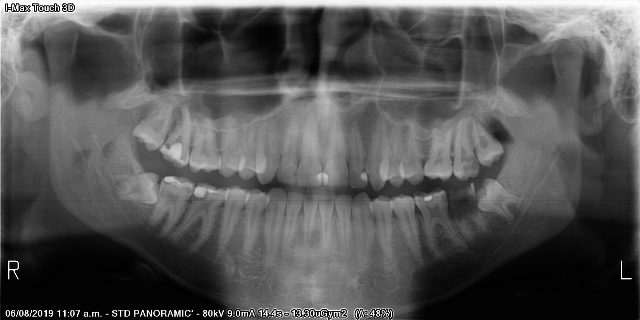
adult